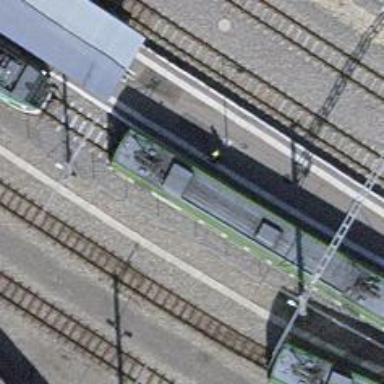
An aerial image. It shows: Narrow-gauge railway siding with electrified contact line. The siding has one track.